Question: I am trying to add a usercontrol to my winform. When I try to do this I get an error:

I have tried to recreate both the form and usercontrol, but the error keeps showing up.
Really bothered with this because I can not continue my project this way..
How can I fix this?
Edit: I have used various different names for both the usercontrol and form. Also restarting Visual Studio did not help.
Edit2:
UcLeed Contains the following code:
'''
public partial class ucLeed : UserControl
{
ErrorProvider error = new ErrorProvider();
DBLid DBlid = new DBLid();
public ucLeed()
{
InitializeComponent();
error.BlinkStyle = ErrorBlinkStyle.NeverBlink;
}
string lidID;
public string LidID
{
get { return lidID; }
set { lidID = value; }
}
public string Achternaam
{
get { return tbAchternaam.Text; }
set { tbAchternaam.Text = value; }
}
public string Adres
{
get { return tbStraat.Text; }
set { tbStraat.Text = value; }
}
public string Email
{
get { return tbEmail.Text; }
set { tbEmail.Text = value; }
}
public string Geboortedatum
{
get { return tbGeboortedatum.Text; }
set { tbGeboortedatum.Text = value; }
}
public string Gebruikersnaam
{
get { return tbGebruikersnaam.Text; }
set { tbGebruikersnaam.Text = value; }
}
public string Voornaam
{
get { return tbVoornaam.Text; }
set { tbVoornaam.Text = value; }
}
public string Wachtwoord
{
get { return tbPassword.Text; }
set { tbPassword.Text = value; }
}
public string BevWachtwoord
{
get { return tbPassBev.Text; }
set { tbPassBev.Text = value; }
}
public string Woonplaats
{
get { return tbWoonplaats.Text; }
set { tbWoonplaats.Text = value; }
}
public string Postcode
{
get { return tbPostcode.Text; }
set { tbPostcode.Text = value; }
}
private void CheckInput(CancelEventArgs e, TextBox tb)
{
if (string.IsNullOrEmpty(tb.Text))
{
error.SetError(tb, "*");
e.Cancel = true;
}
if (!string.IsNullOrEmpty(tb.Text))
{
error.SetError(tb, String.Empty);
error.Clear();
error.Dispose();
}
}
private void CheckIntInput(CancelEventArgs e, TextBox tb)
{
int integer;
if (int.TryParse(tb.Text, out integer))
{
error.SetError(tb, String.Empty);
error.Clear();
error.Dispose();
}
else
{
MessageBox.Show("Je moet een getal invullen!");
tb.Focus();
error.SetError(tb, "*");
}
}
private void CheckDateInput(CancelEventArgs e, TextBox tb)
{
string date = tb.Text;
DateTime fromDateValue;
var formats = new[] { "dd/MM/yyyy", "dd-MM-yyyy" };
if (DateTime.TryParseExact(date, formats, CultureInfo.InvariantCulture, DateTimeStyles.None, out fromDateValue))
{
error.SetError(tb, String.Empty);
error.Clear();
error.Dispose();
}
else
{
MessageBox.Show("Je moet wel een datum invullen!");
tb.Focus();
error.SetError(tb, "*");
}
}
private void ComparePasswords(CancelEventArgs e, MaskedTextBox tb, MaskedTextBox tb2)
{
if (tb.Text != tb2.Text)
{
MessageBox.Show("Je hebt niet het juiste wachtwoord bevestigd!");
error.SetError(tb2, "*");
}
else
{
error.SetError(tb2, String.Empty);
error.Clear();
error.Dispose();
}
}
private void tbVoornaam_Validating(object sender, CancelEventArgs e)
{
CheckInput(e, (TextBox)sender);
}
private void tbPassBev_Validating(object sender, CancelEventArgs e)
{
ComparePasswords(e, (MaskedTextBox)tbPassword, (MaskedTextBox)sender);
}
private void tbEmail_Validating(object sender, CancelEventArgs e)
{
try
{
var email = new MailAddress(tbEmail.Text);
error.SetError(tbEmail, String.Empty);
error.Clear();
error.Dispose();
}
catch
{
MessageBox.Show("Verkeerde formaat email adres!");
error.SetError(tbEmail, "*");
}
}
private void tbGeboortedatum_Validating(object sender, CancelEventArgs e)
{
CheckDateInput(e, (TextBox)sender);
}
private void tbGebruikersnaam_Validating(object sender, CancelEventArgs e)
{
if (DBlid.CheckLid(tbGebruikersnaam.Text))
{
MessageBox.Show("Gebruikersnaam al in gebruik!");
this.Focus();
error.SetError(tbGebruikersnaam, "*");
}
}
}
'''
Edit3: The code of class DBLid.
'''
class DBLid
{
DBChecks DBChecks = new DBChecks();
bool querystatus = false;
public bool Querystatus
{
get { return querystatus; }
set { querystatus = value; }
}
string connectionString = ConfigurationManager.ConnectionStrings["Insomnia.Properties.Settings.dbInsomniaConnectionString"].ConnectionString;
public DataTable GetLeden()
{
DataTable DT = new DataTable();
SqlCommand cmd = new SqlCommand();
SqlConnection conn = new SqlConnection(connectionString);
cmd.Connection = conn;
cmd.CommandText = "SELECT Lid.Id, Lid.Achternaam, Lid.Voornaam, Lid.Email, Lid.Adres, Lid.Woonplaats, Lid.Postcode, convert(varchar, Lid.Geboortedatum, 101) AS 'Geboorte Datum', Lid.GebruikersNaam AS Gebruikersnaam FROM Lid";
SqlDataAdapter sda = new SqlDataAdapter(cmd);
sda.Fill(DT);
return DT;
}
public bool CheckLid(string gebruikersnaam)
{
bool inUse = false;
SqlCommand cmd = new SqlCommand();
SqlConnection conn = new SqlConnection(connectionString);
cmd.Connection = conn;
cmd.Parameters.AddWithValue("gebruikersnaam", gebruikersnaam);
cmd.CommandText = "SELECT COUNT(Lid.ID) FROM Lid WHERE GebruikersNaam = @gebruikersnaam";
try
{
conn.Open();
if ((int)cmd.ExecuteScalar() == 1)
{
inUse = true;
}
else
{
inUse = false;
}
}
catch
{
}
finally
{
conn.Close();
}
return inUse;
}
public void AddLid(string achternaam, string adres, string email, string geboortedatum, string gebruikersnaam, string voornaam, string wachtwoord, string woonplaats, string postcode)
{
// Encrypt password
string encryptedPassword = DBChecks.encryptPassword(wachtwoord);
SqlCommand cmd = new SqlCommand();
SqlConnection conn = new SqlConnection(connectionString);
cmd.Connection = conn;
cmd.Parameters.AddWithValue("achternaam", achternaam);
cmd.Parameters.AddWithValue("adres", adres);
cmd.Parameters.AddWithValue("email", email);
cmd.Parameters.AddWithValue("geboortedatum", geboortedatum);
cmd.Parameters.AddWithValue("gebruikersnaam", gebruikersnaam);
cmd.Parameters.AddWithValue("voornaam", voornaam);
cmd.Parameters.AddWithValue("woonplaats", woonplaats);
cmd.Parameters.AddWithValue("postcode", postcode);
cmd.Parameters.AddWithValue("wachtwoord", encryptedPassword);
cmd.CommandText = "INSERT INTO Lid (Achternaam, Adres, Email, GeboorteDatum, GebruikersNaam, Voornaam, Wachtwoord, Woonplaats, Postcode) VALUES (@achternaam, @adres, @email, @geboortedatum, @gebruikersnaam, @voornaam, @wachtwoord, @woonplaats, @postcode); SELECT CONVERT(int, SCOPE_IDENTITY());";
try
{
conn.Open();
int lidID = (int)cmd.ExecuteScalar();
MessageBox.Show("Het lid is toegevoegd met LidID: " + lidID);
querystatus = true;
}
catch
{
MessageBox.Show("Oeps! Er ging iets mis!");
querystatus = false;
}
finally {
conn.Close();
}
}
}
'''
Edit4: Added DBChecks for Reference.
'''
class DBChecks
{
bool reserveerStatus;
public bool ReserveerStatus
{
get { return reserveerStatus; }
set { reserveerStatus = value; }
}
bool querystatus = false;
public bool QueryStatus
{
get { return querystatus; }
set { querystatus = value; }
}
int gameID;
public int GameID
{
get { return gameID; }
set { gameID = value; }
}
int boekID;
public int BoekID
{
get { return boekID; }
set { boekID = value; }
}
private int itemsoort;
public int Itemsoort
{
get { return itemsoort; }
set { itemsoort = value; }
}
string connectionString = ConfigurationManager.ConnectionStrings["Insomnia.Properties.Settings.dbInsomniaConnectionString"].ConnectionString;
public string encryptPassword(string uncryptedPassword)
{
HashAlgorithm hash = new SHA256Managed();
string salt = "UserName";
// compute hash of the password prefixing password with the salt
byte[] plainTextBytes = Encoding.UTF8.GetBytes(salt + uncryptedPassword);
byte[] hashBytes = hash.ComputeHash(plainTextBytes);
string hashValue = Convert.ToBase64String(hashBytes);
return hashValue;
}
public bool ReserveringStatus(int itemID)
{
SqlConnection conn = new SqlConnection(connectionString);
SqlCommand cmd = new SqlCommand();
cmd.Parameters.AddWithValue("itemID", itemID);
cmd.Connection = conn;
cmd.CommandText = "SELECT ReserveerStatus FROM Item WHERE Id = @itemID";
try
{
conn.Open();
SqlDataReader sdr = cmd.ExecuteReader();
while (sdr.Read())
{
reserveerStatus = (bool)sdr["ReserveerStatus"];
}
}
catch
{
MessageBox.Show("Oeps! Er ging iets mis!");
}
finally
{
conn.Close();
}
return reserveerStatus;
}
public int CheckLid(int lidID)
{
int aantal = 0;
SqlConnection conn = new SqlConnection(connectionString);
SqlCommand cmd = new SqlCommand();
cmd.Parameters.AddWithValue("lidID", lidID);
cmd.Connection = conn;
cmd.CommandText = "SELECT COUNT(*) AS Aantal FROM Lid WHERE Id = @lidID";
try
{
conn.Open();
SqlDataReader sdr = cmd.ExecuteReader();
while (sdr.Read())
{
aantal = (int)sdr["Aantal"];
}
}
catch
{
MessageBox.Show("Oeps! Er ging iets mis!");
}
finally
{
conn.Close();
}
return aantal;
}
public int CheckPas(int pasID)
{
int aantal = 0;
SqlConnection conn = new SqlConnection(connectionString);
SqlCommand cmd = new SqlCommand();
cmd.Parameters.AddWithValue("pasID", pasID);
cmd.Connection = conn;
cmd.CommandText = "SELECT COUNT(*) AS Aantal FROM Pas WHERE Id = @pasID";
try
{
conn.Open();
SqlDataReader sdr = cmd.ExecuteReader();
while (sdr.Read())
{
aantal = (int)sdr["Aantal"];
}
}
catch
{
MessageBox.Show("Oeps! Er ging iets mis!");
}
finally
{
conn.Close();
}
return aantal;
}
public void CheckSoort(int itemID)
{
// Variable declaration
string soort = "";
List<Boek> boek = new List<Boek>();
SqlConnection conn = new SqlConnection(connectionString);
SqlCommand cmd = new SqlCommand();
// Check if ItemID is boek or game
cmd.Parameters.AddWithValue("itemID", itemID);
cmd.Connection = conn;
cmd.CommandText = "SELECT Soort FROM Item WHERE ID = @itemID;";
// Retrieve data
// Try-catch-final to catch wrong itemID error
try
{
conn.Open();
SqlDataReader sdr = cmd.ExecuteReader();
while (sdr.Read())
{
soort = sdr["Soort"].ToString();
}
if (soort == "Boek")
{
itemsoort = 1;
}
if (soort == "Game")
{
itemsoort = 2;
}
if (soort == "")
{
itemsoort = 3;
MessageBox.Show("Dit ID bestaat niet!");
}
}
catch
{
MessageBox.Show("Oeps! Er ging iets mis!");
}
finally
{
conn.Close();
}
}
public bool CheckStatus(int itemID)
{
// Variables
bool itemStatus = true;
SqlConnection conn = new SqlConnection(connectionString);
SqlCommand cmd = new SqlCommand();
cmd.Parameters.AddWithValue("itemID", itemID);
// Method
cmd.Connection = conn;
cmd.CommandText = "SELECT Status FROM Item WHERE Item.Id = @itemID;";
try
{
conn.Open();
SqlDataReader sdr = cmd.ExecuteReader();
while (sdr.Read())
{
itemStatus = (bool)sdr["Status"];
}
}
catch
{
MessageBox.Show("Oeps! Er ging iets mis!");
}
finally
{
conn.Close();
}
return itemStatus;
}
public List<Game> ShowGame(int itemID)
{
// Variable declaration
List<Game> gameList = new List<Game>();
SqlConnection conn = new SqlConnection(connectionString);
SqlCommand cmd = new SqlCommand();
cmd.Parameters.AddWithValue("itemID", itemID);
// Retrieve data
cmd.Connection = conn;
cmd.CommandText = "SELECT Game.*, Item.*, convert(varchar, Item.DvU, 101) AS DatumVUitgave, Platform.Soort as Platform, Media.soort as Media, GameGenre.Genre AS Genre FROM Game LEFT JOIN ITEM ON Item.ID = Game.itemID LEFT JOIN Media ON Game.MediaID = Media.Id LEFT JOIN Platform ON Game.PlatformID = Platform.Id LEFT JOIN GameGenre ON Game.GameGenreID = GameGenre.Id WHERE Game.itemID = @itemID;";
try
{
conn.Open();
SqlDataReader sdr = cmd.ExecuteReader();
while (sdr.Read())
{
gameList.Add(new Game() { Titel = sdr["Titel"].ToString(), Dvu = sdr["DatumVUitgave"].ToString(), Genre = sdr["Genre"].ToString(), Media = sdr["Media"].ToString(), Pegi = sdr["PEGI"].ToString(), Platform = sdr["Platform"].ToString(), EAN = sdr["EAN"].ToString(), Uitgever = sdr["Uitgever"].ToString() });
}
}
catch (FormatException e)
{
MessageBox.Show(e.Message);
}
catch
{
MessageBox.Show("Oeps! Er ging iets mis!");
}
finally
{
conn.Close();
}
return gameList;
}
public List<Boek> ShowBoek(int itemID)
{
// Variable declaration
List<Boek> boekList = new List<Boek>();
SqlConnection conn = new SqlConnection(connectionString);
SqlCommand cmd = new SqlCommand();
cmd.Parameters.AddWithValue("itemID", itemID);
// Retrieve data
cmd.Connection = conn;
cmd.CommandText = "SELECT Boek.*, Item.*, convert(varchar, Item.DvU, 101) AS DatumVUitgave, Auteur.Auteur AS Auteur, BoekGenre.Genre AS Genre, Bindwijze.Soort as Bindwijze, Taal.Taal AS Taal FROM Boek LEFT JOIN Item ON Boek.ItemID = Item.Id LEFT JOIN Bindwijze ON Boek.BindwijzeID = Bindwijze.ID LEFT JOIN BoekGenre ON Boek.BoekGenreID = BoekGenre.Id LEFT JOIN Auteur on Boek.AuteurID = Auteur.Id LEFT JOIN Taal ON Boek.TaalID = Taal.Id WHERE Boek.ItemID = @itemID;";
try
{
conn.Open();
SqlDataReader sdr = cmd.ExecuteReader();
while (sdr.Read())
{
// Fill boek with retrieved item(s)
boekList.Add(new Boek() { Auteur = sdr["Auteur"].ToString(), Genre = sdr["Genre"].ToString(), Dvu = sdr["DatumVUitgave"].ToString(), ISBN101 = sdr["ISBN10"].ToString(), ISBN131 = sdr["ISBN13"].ToString(), Paginas = sdr["AantalPagina"].ToString(), Taal = sdr["Taal"].ToString(), Titel = sdr["Titel"].ToString(), Bindwijze = sdr["Bindwijze"].ToString(), Uitgever = sdr["Uitgever"].ToString() });
}
}
catch (FormatException e)
{
MessageBox.Show(e.Message);
}
catch
{
MessageBox.Show("Oeps! Er ging iets mis!");
}
finally
{
conn.Close();
}
return boekList;
}
}
'''
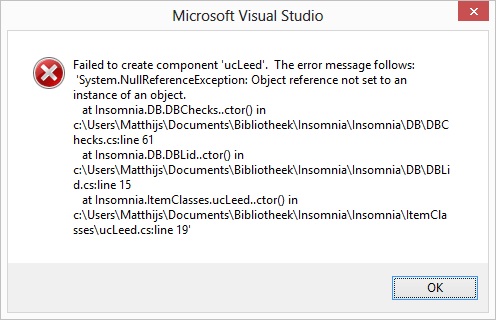
Answer: Try changing 'string lidID;' to 'string lidID = "";' and probably 'bool reserveerStatus;' to 'bool reserveerStatus = false;'